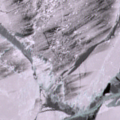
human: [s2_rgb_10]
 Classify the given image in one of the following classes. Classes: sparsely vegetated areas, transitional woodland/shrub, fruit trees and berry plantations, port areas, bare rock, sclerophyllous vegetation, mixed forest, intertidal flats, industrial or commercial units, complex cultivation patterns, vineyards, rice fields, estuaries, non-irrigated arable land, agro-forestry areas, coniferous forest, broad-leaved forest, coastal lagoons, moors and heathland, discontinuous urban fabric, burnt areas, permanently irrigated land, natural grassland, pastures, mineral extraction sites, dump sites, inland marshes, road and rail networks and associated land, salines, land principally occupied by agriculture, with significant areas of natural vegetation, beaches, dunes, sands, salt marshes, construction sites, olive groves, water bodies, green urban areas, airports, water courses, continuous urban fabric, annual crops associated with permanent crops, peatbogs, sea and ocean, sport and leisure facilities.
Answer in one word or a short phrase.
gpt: sea and ocean